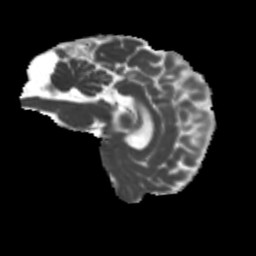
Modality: MD
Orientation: sagittal
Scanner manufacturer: siemens
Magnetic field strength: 3 T
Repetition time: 4 s
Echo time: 0.0594 s